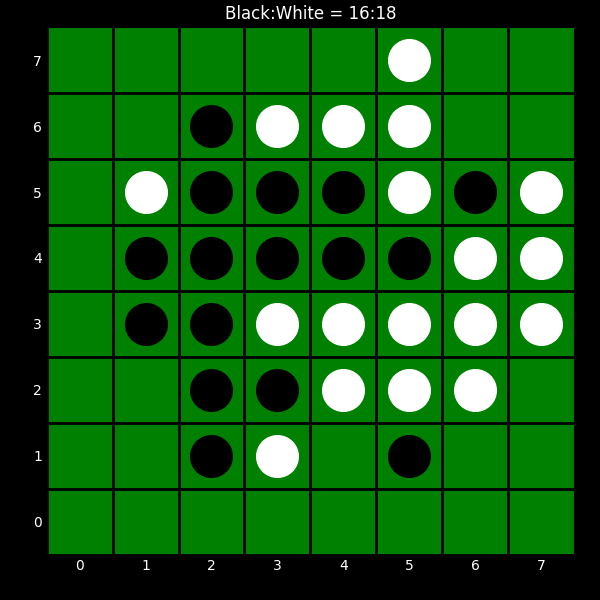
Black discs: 16
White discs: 18